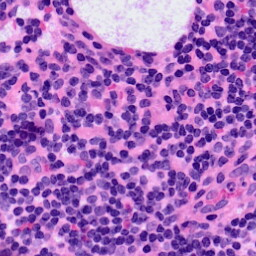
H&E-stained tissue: LymphNode